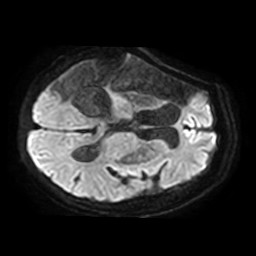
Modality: TRACE
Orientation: axial
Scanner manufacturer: philips
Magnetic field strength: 3 T
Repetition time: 4.09 s
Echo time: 0.0607 s